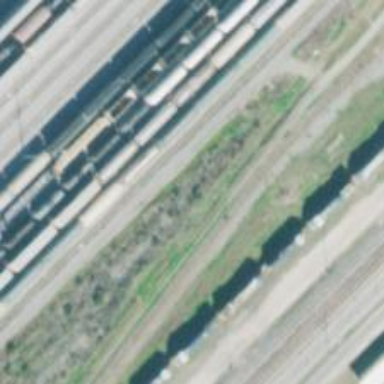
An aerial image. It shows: Abandoned railway yard.